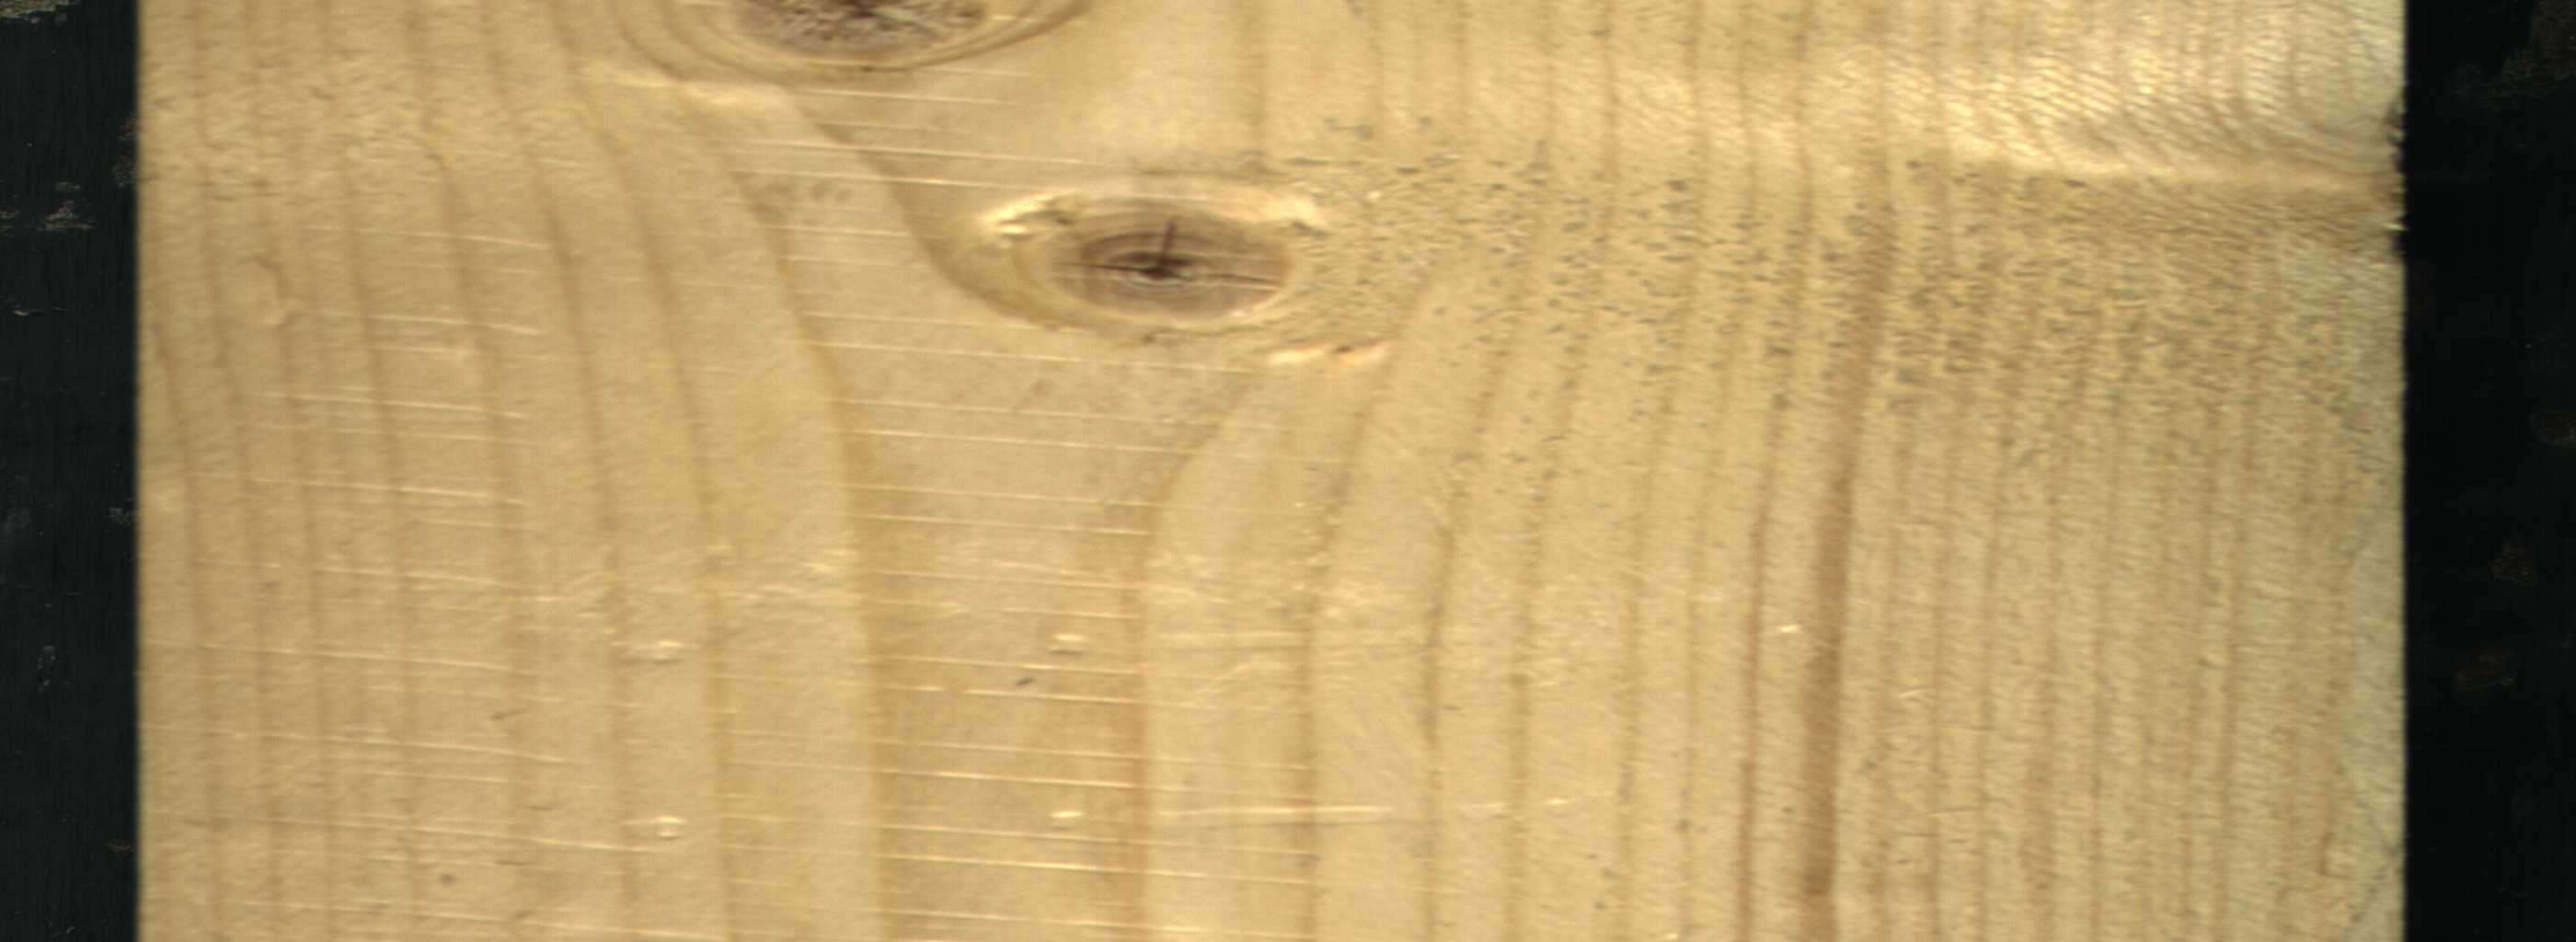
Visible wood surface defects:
knot_with_crack
Live_Knot